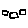
Label: square